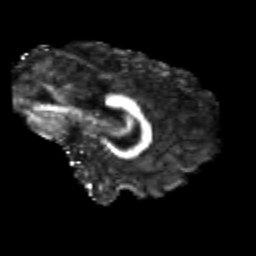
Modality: FA
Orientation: sagittal
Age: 24
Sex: male
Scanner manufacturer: siemens
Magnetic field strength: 3 T
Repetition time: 3.5 s
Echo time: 0.113 s